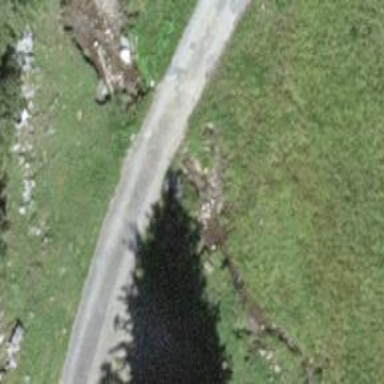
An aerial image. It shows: Dirt track road with bridge.